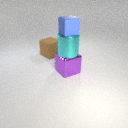
large cyan metal cylinder below small blue rubber cube